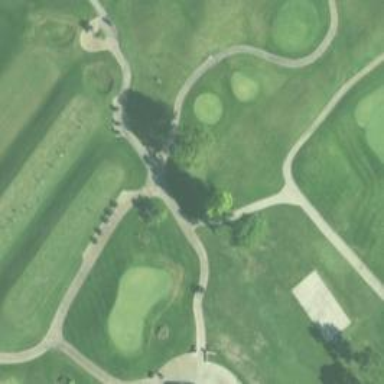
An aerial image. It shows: Serene golf path.